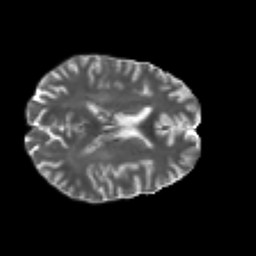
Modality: T2w
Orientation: axial
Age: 30
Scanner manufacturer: philips
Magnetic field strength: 3 T
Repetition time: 8.438 s
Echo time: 0.1273 s